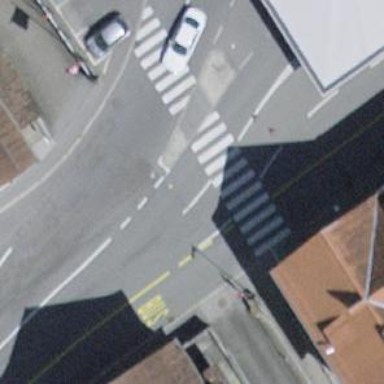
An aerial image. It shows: Marked zebra crossing with white markings.